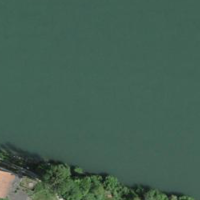
EUNIS habitat code: 15
Species observed at this site:
Tachybaptus ruficollis
Corvus corone
Fulica atra
Anas platyrhynchos
Troglodytes troglodytes
Aythya fuligula
Fringilla coelebs
Buteo buteo
Carduelis carduelis
Turdus merula
Phalacrocorax carbo
Mergus merganser
Milvus milvus
Garrulus glandarius
Picus viridis